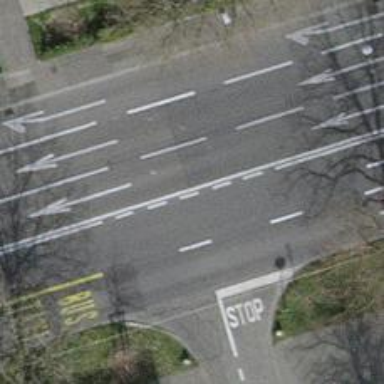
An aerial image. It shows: Secondary road with trolley wire.